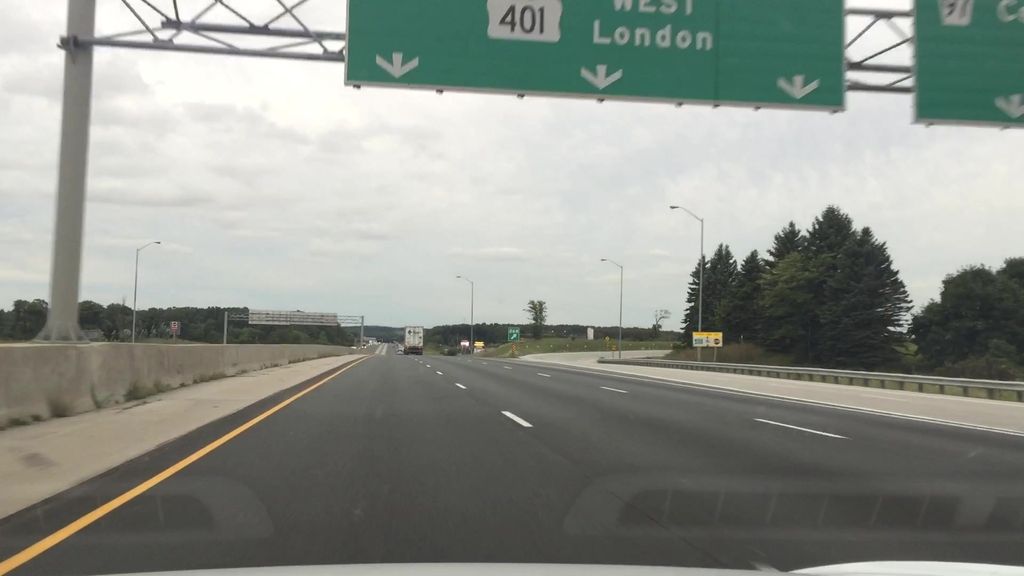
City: kitchener-waterloo